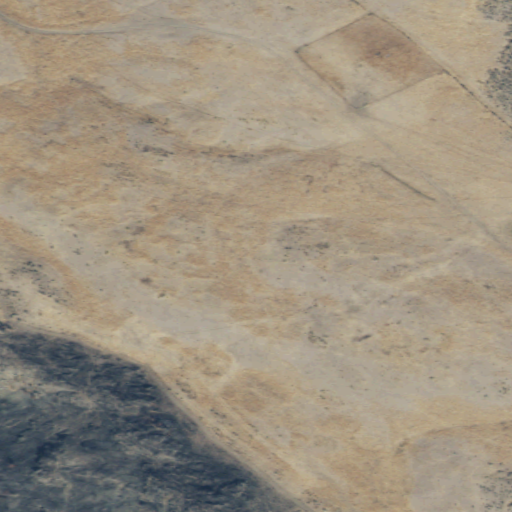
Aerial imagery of plain(s) in Washington named Tunnel Flat containing shrub, open development, and grassland